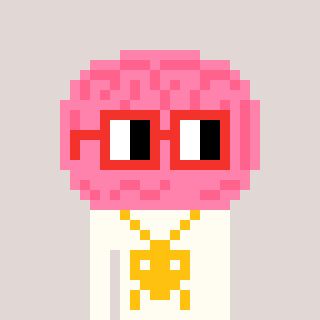
a pixel art character with square red glasses, a brain-shaped head and a grayscale-colored body on a warm background